Field crop: maize
Growth stage: 2
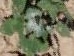
Species: chenopodium